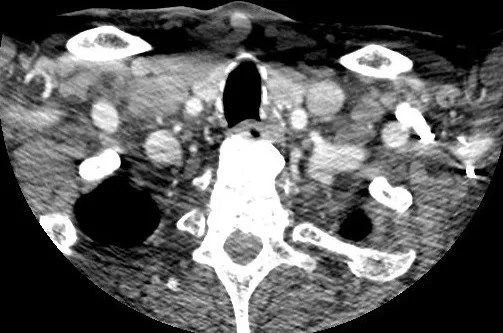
Neck computed tomographic scan showed osteoarthritic changes consistent of anterior cervical osteophytes causing displacement of the upper airway and compression of esophagus.
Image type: radiology (ct)